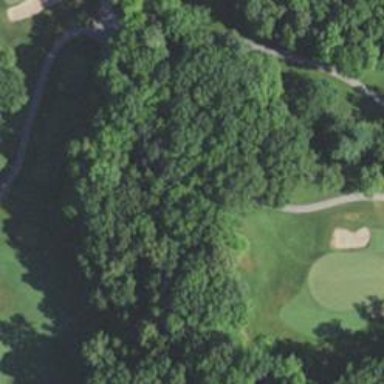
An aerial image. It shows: Service road used as golf cart path.